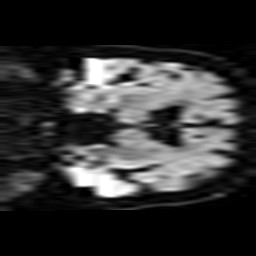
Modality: TRACE
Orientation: coronal
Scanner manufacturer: philips
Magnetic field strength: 1.5 T
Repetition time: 2.868 s
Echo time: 0.06241 s